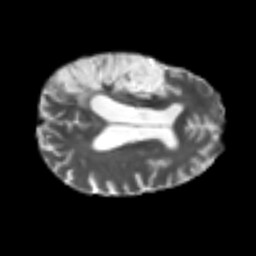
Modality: T2w
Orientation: axial
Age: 51
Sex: male
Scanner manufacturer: siemens
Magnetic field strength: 3 T
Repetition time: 4.999 s
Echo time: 0.07946 s